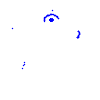
Particle: proton